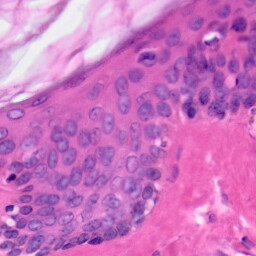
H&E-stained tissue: Skin